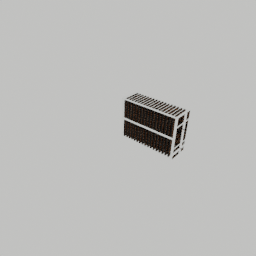
Label: mechanical